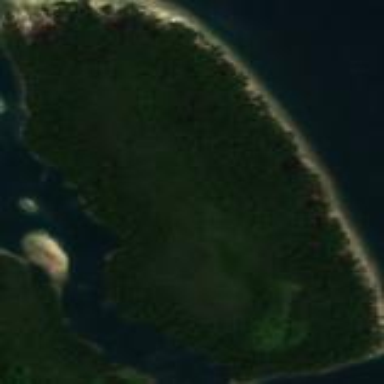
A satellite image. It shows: Island with natural coastline.